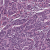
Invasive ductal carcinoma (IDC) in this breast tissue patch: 1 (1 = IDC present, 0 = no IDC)